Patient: sex M, age 58
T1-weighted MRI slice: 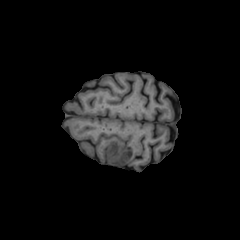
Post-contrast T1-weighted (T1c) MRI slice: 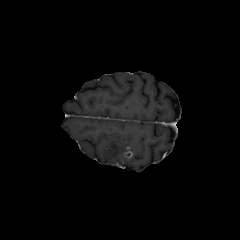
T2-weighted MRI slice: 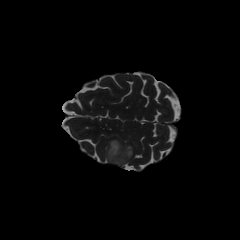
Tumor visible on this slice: yes
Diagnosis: Glioblastoma, IDH-wildtype
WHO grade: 4